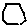
Label: hexagon